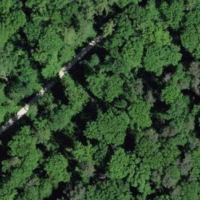
EUNIS habitat code: 41
Species observed at this site:
Certhia brachydactyla
Phylloscopus collybita
Corvus corone
Turdus philomelos
Parus major
Erithacus rubecula
Dendrocopos major
Pica pica
Fringilla coelebs
Passer domesticus
Buteo buteo
Columba palumbus
Picus viridis
Sylvia atricapilla
Turdus merula